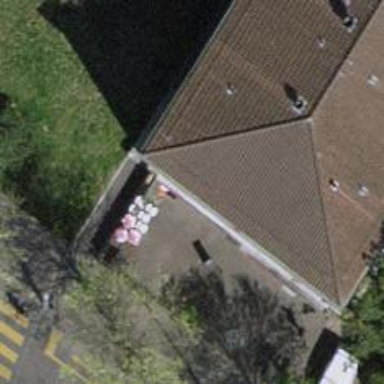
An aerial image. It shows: Cafe.